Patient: sex M, age 45
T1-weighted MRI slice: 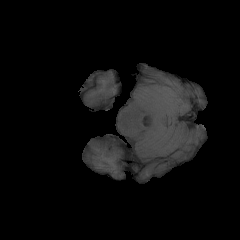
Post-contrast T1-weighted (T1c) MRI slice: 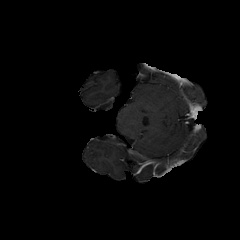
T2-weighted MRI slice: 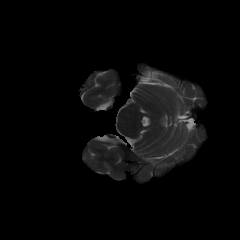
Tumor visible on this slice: no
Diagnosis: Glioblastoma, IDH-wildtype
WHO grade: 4